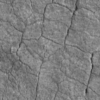
Label: not_dusty